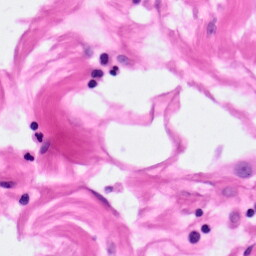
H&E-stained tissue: Pancreatic